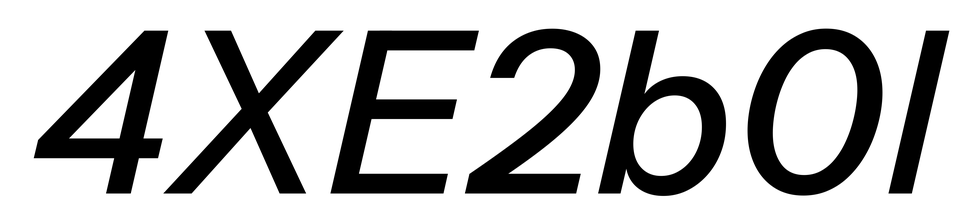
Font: InstrumentSans-Italic_Medium_Italic